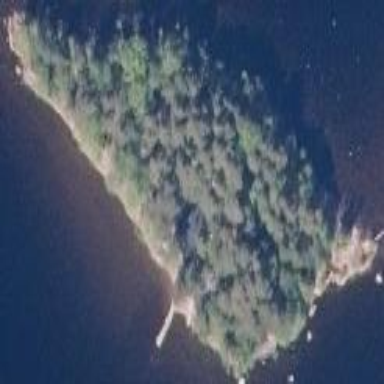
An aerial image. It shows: Islet.